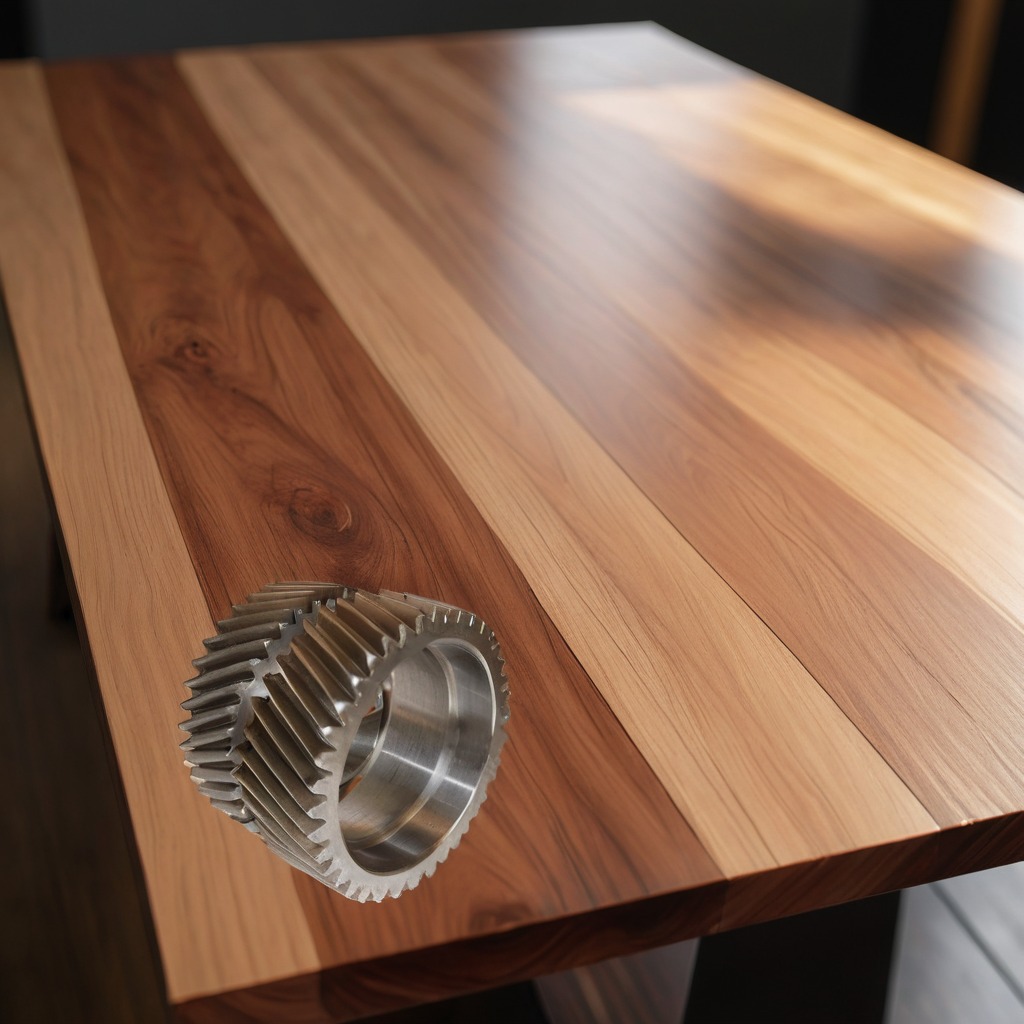
A steel gear with teeth is lying on the wooden table.